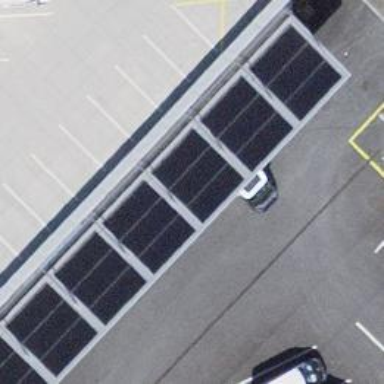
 consisting of solar photovoltaic panels."